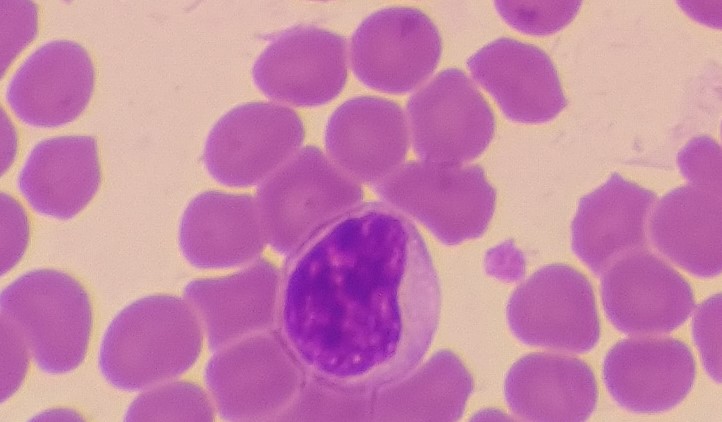
White blood cell type: Lymphocyte